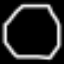
Label: octagon